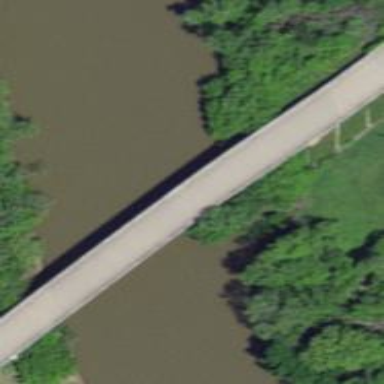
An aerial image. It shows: Man-made bridge.